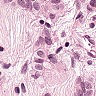
Metastatic tissue present: yes